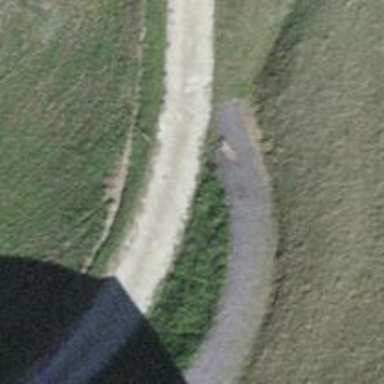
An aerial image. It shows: Well-maintained track road with grade 1 tracktype.